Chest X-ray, AP view. Patient: 62 years old, sex F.
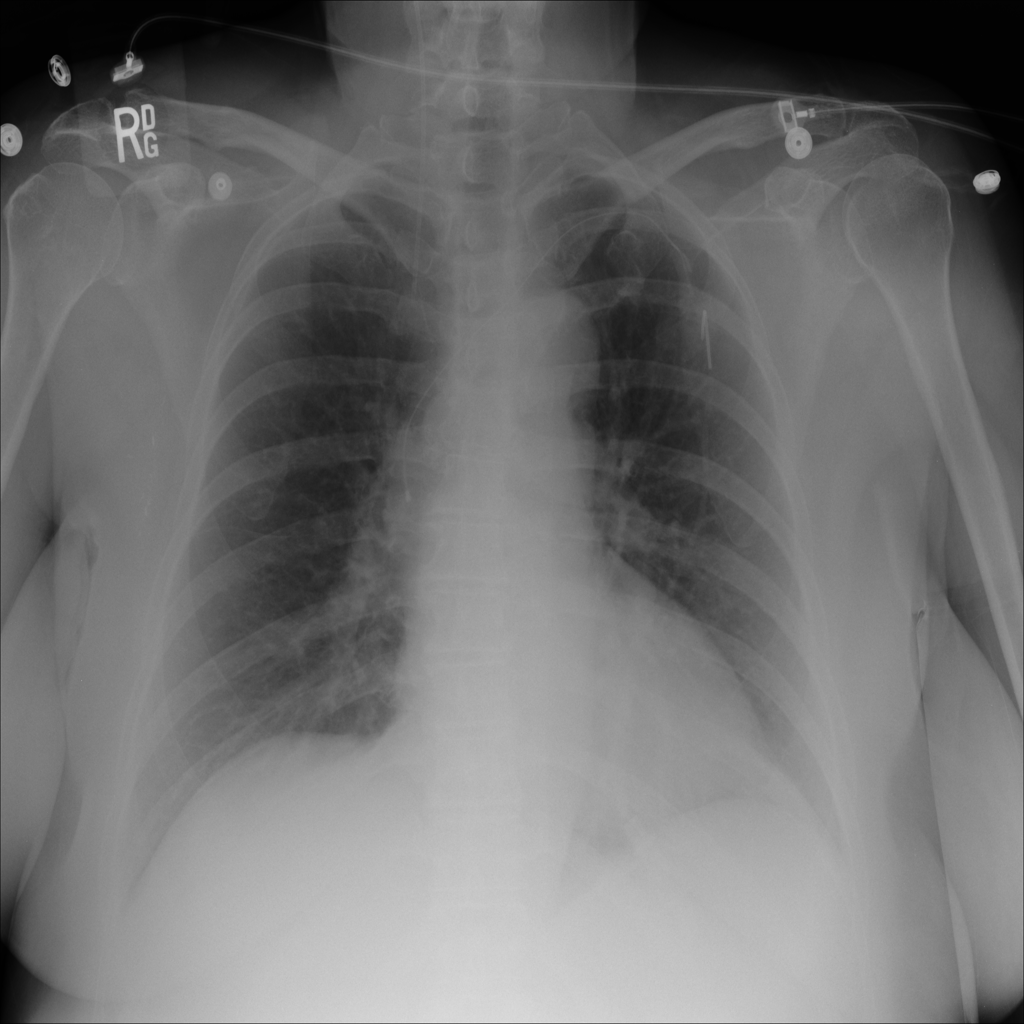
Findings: No Finding